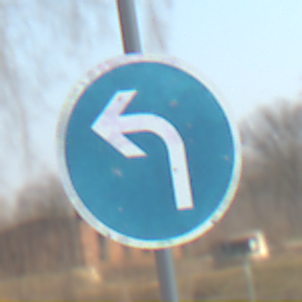
Verkehrszeichen: VorgeschriebeneFahrtrichtungLinks
Umgebung: Outdoor, Suburban
Tageszeit: MorningAfternoon
Wetter: PartlyCloudy
Licht: Natural
Jahreszeit: NotSpecified
Kontrast: HighContrast